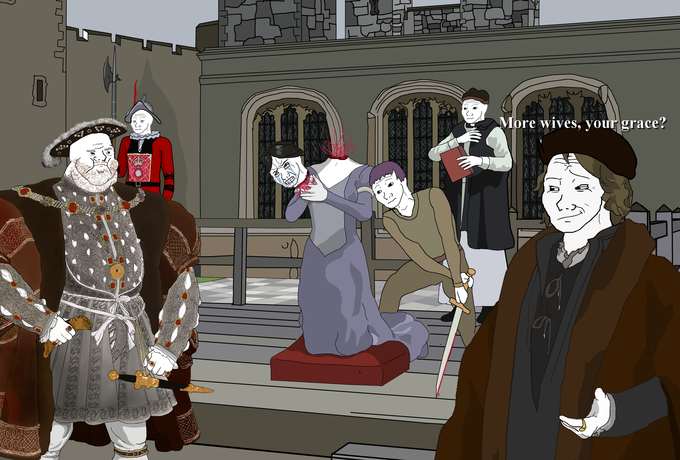
Label: 5_Wojak_with_Background